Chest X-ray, AP view. Patient: 54 years old, sex M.
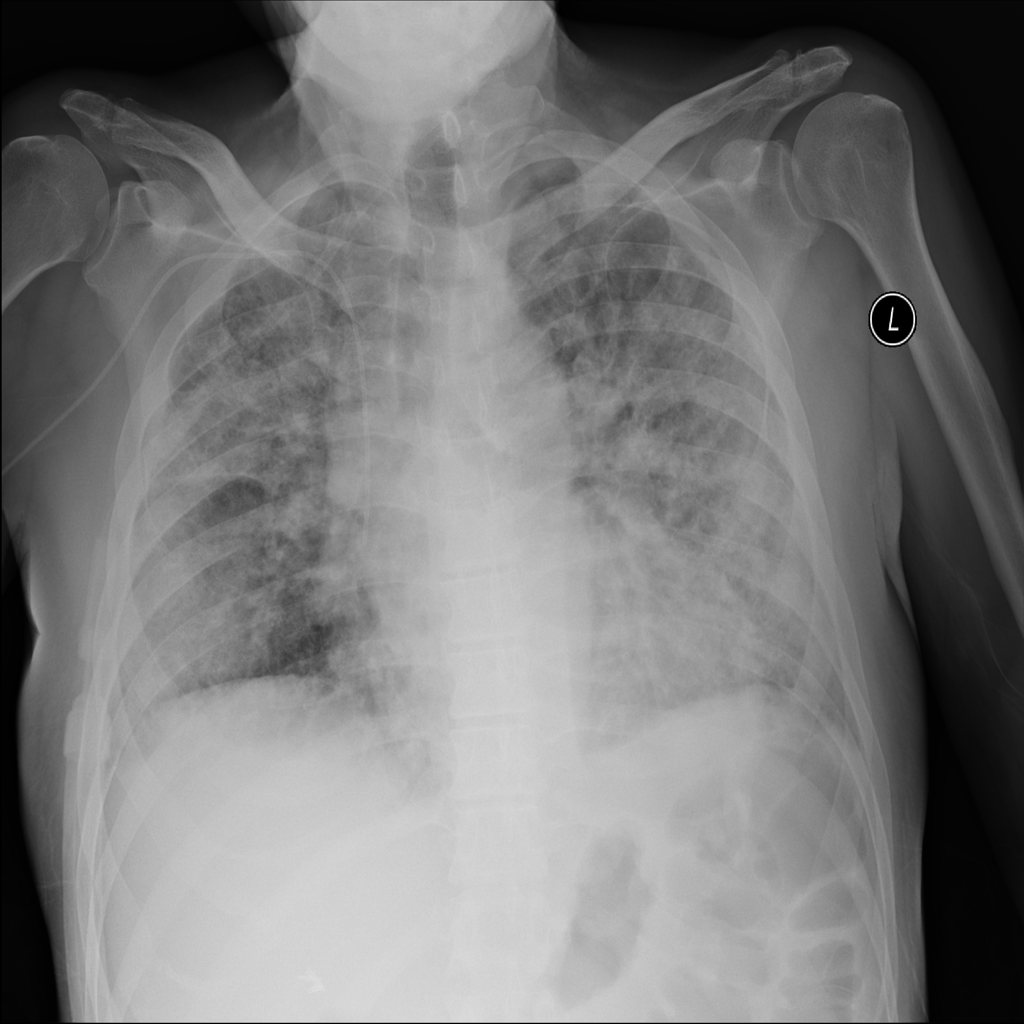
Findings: Infiltration